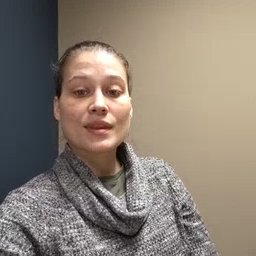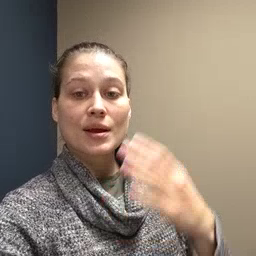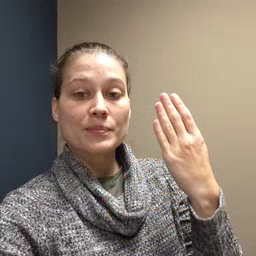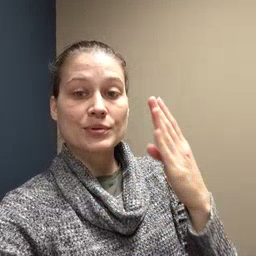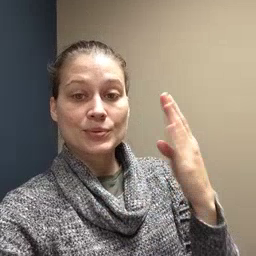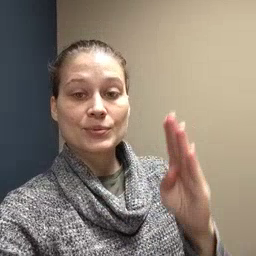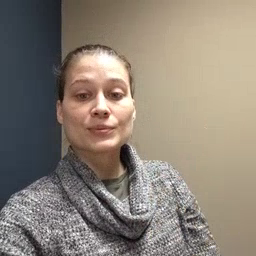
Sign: blue